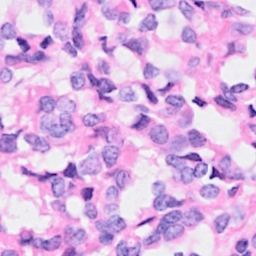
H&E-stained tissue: Breast